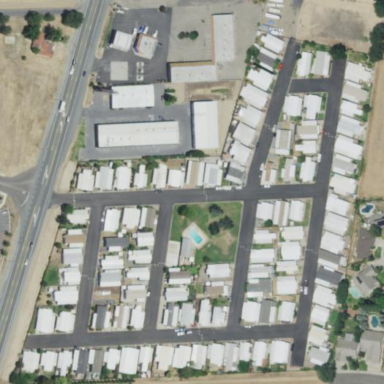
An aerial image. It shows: Residential area designated as trailer park.